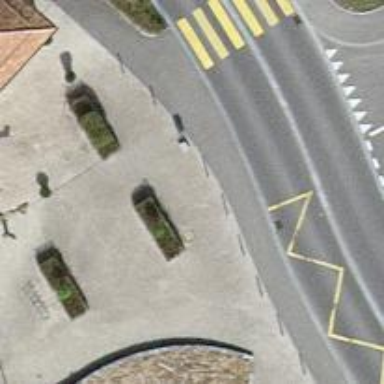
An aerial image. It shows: Pedestrian road.